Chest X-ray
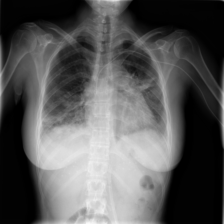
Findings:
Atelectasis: negative
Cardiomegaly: negative
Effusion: negative
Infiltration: negative
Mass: negative
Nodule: negative
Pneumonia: negative
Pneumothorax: negative
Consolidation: negative
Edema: negative
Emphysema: negative
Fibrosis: negative
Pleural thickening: positive
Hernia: negative